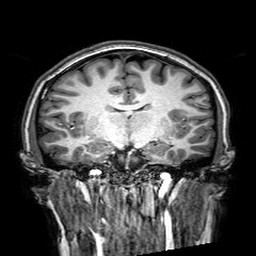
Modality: T1w
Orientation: sagittal
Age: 21
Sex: female
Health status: healthy
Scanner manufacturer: philips
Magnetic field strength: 3 T